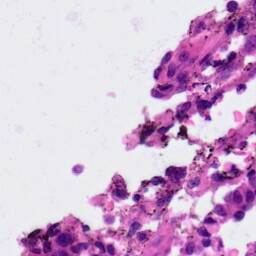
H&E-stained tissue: Ovarian